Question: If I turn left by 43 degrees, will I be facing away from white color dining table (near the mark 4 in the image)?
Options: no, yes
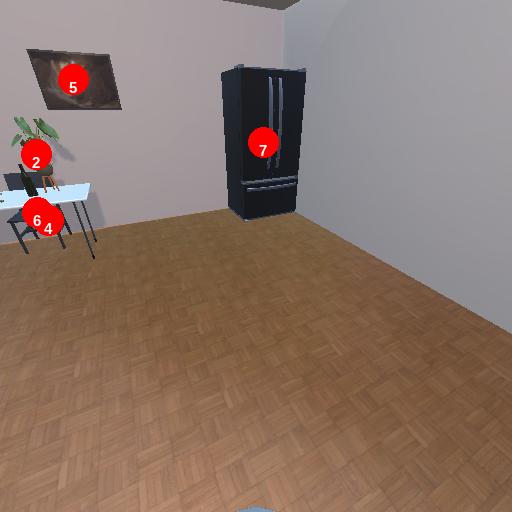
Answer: no